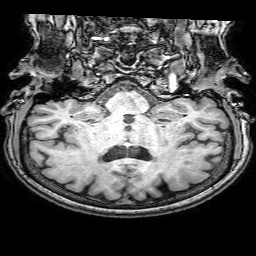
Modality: T1w
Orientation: sagittal
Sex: female
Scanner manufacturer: philips
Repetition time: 0.008127 s
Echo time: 0.00372 s